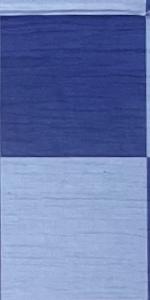
Label: Empty